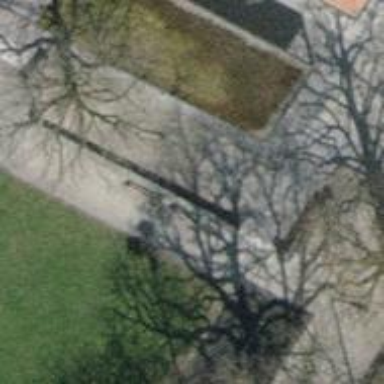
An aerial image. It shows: Brown bench in the vicinity.